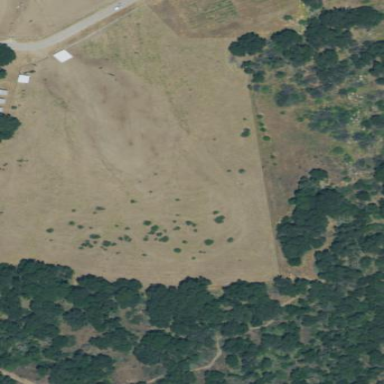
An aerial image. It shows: Fenced horse pasture.